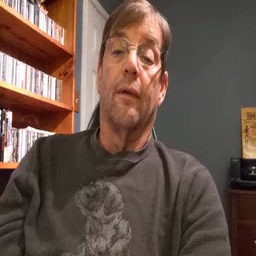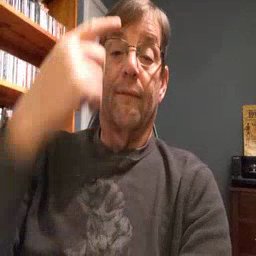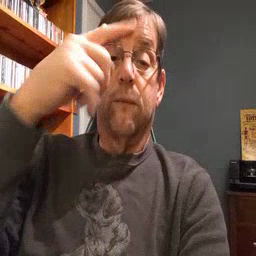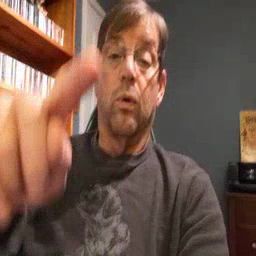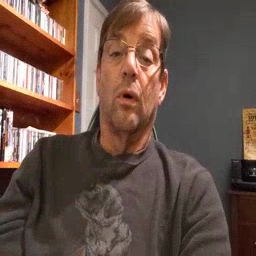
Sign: for